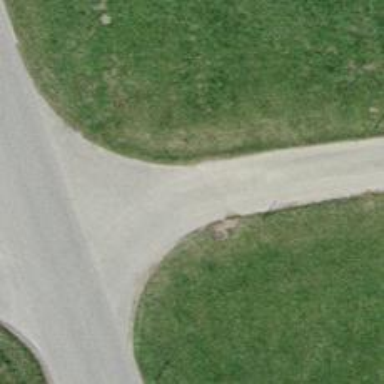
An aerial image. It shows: Asphalt track with grade 1 tracktype.